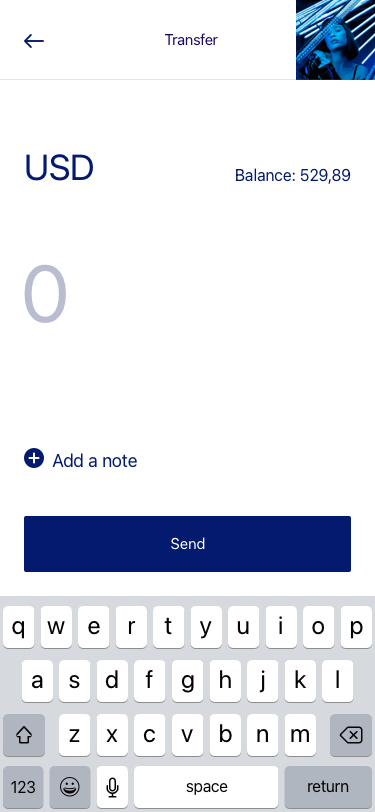
Text in this UI design:
USD
Balance: 529,89
0
Add a note